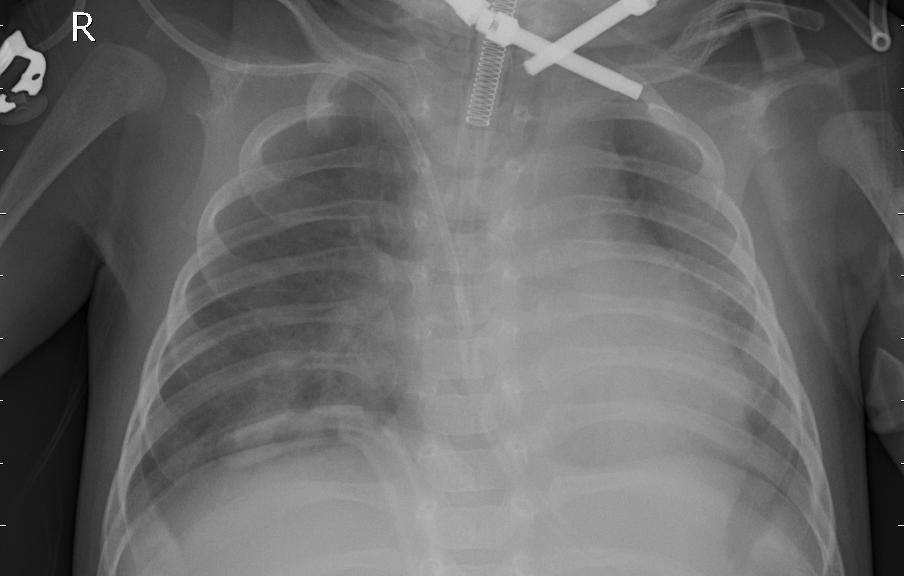
Diagnosis: PNEUMONIA